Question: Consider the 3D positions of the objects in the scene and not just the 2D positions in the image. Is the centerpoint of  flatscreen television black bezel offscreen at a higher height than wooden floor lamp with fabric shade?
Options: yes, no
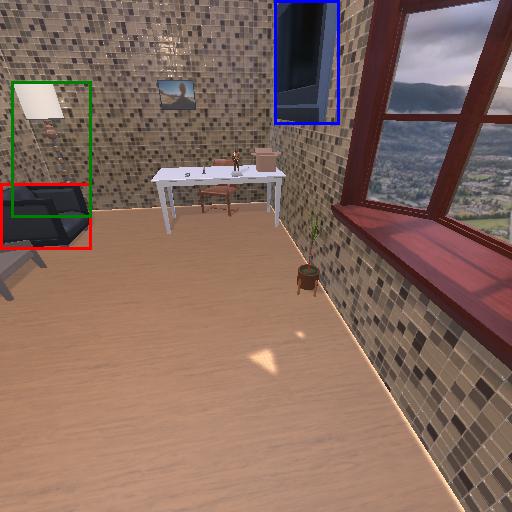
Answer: yes